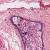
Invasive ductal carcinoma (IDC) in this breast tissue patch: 0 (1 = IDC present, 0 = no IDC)